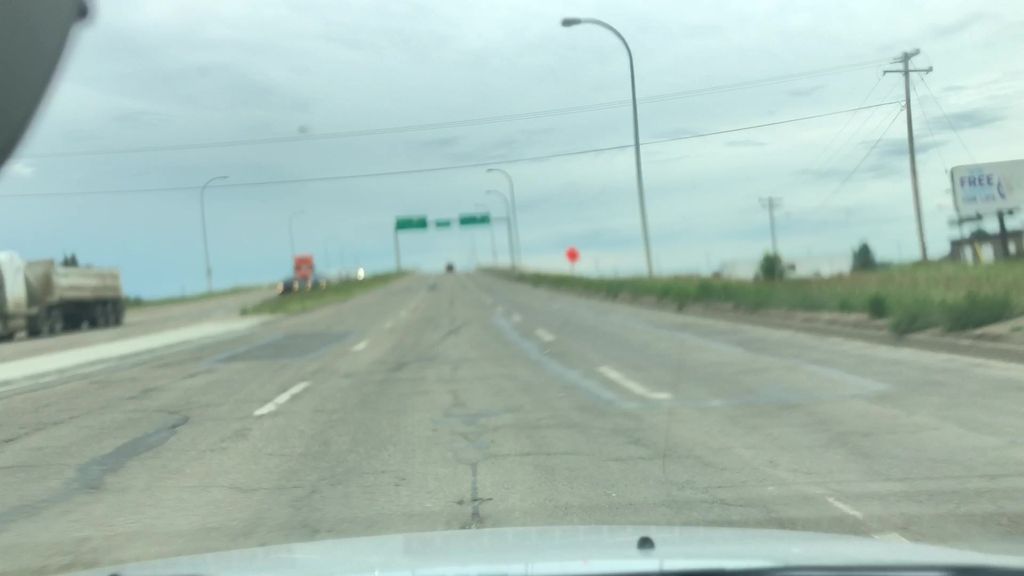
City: edmonton